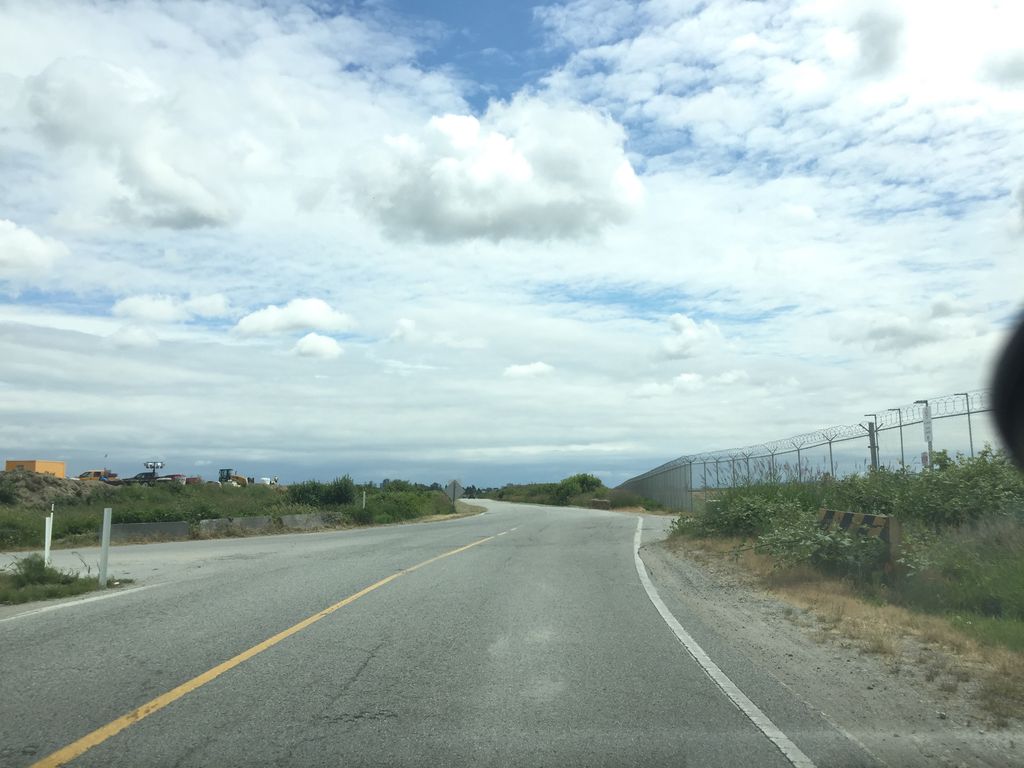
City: vancouver